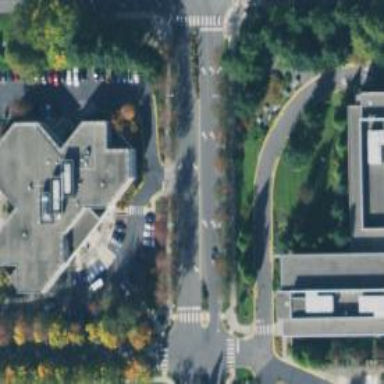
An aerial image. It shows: Marked asphalt footway with zebra crossing.